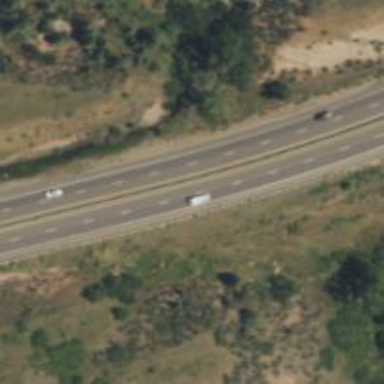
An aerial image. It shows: Asphalt motorway.